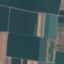
Land use / land cover class: AnnualCrop